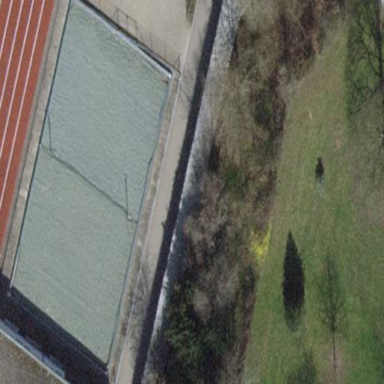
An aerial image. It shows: Bicycle parking area located on the roof of building.